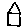
Label: house